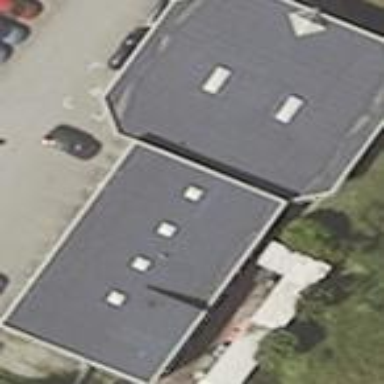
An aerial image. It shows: Car shop building.